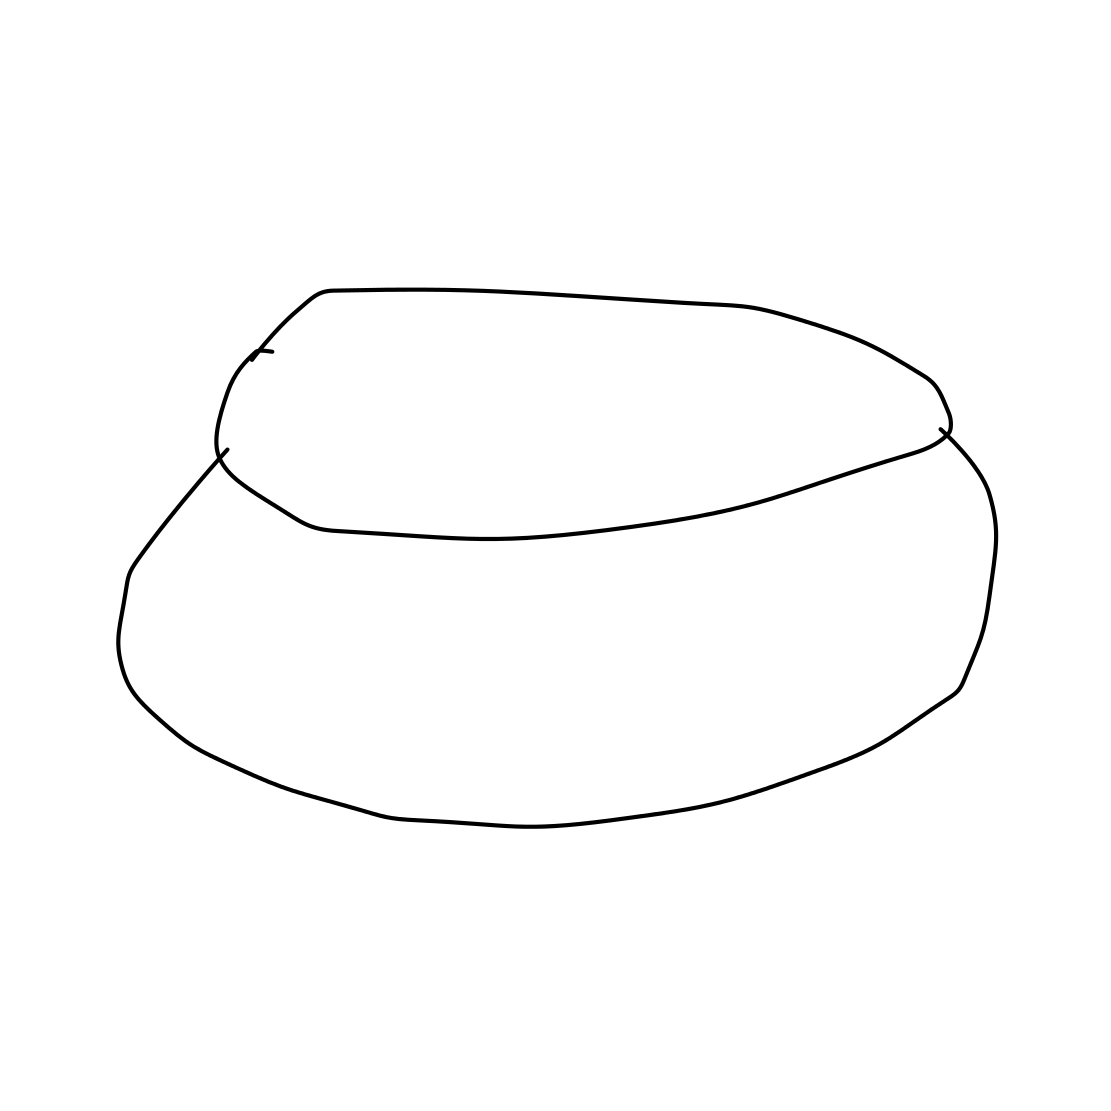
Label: vase